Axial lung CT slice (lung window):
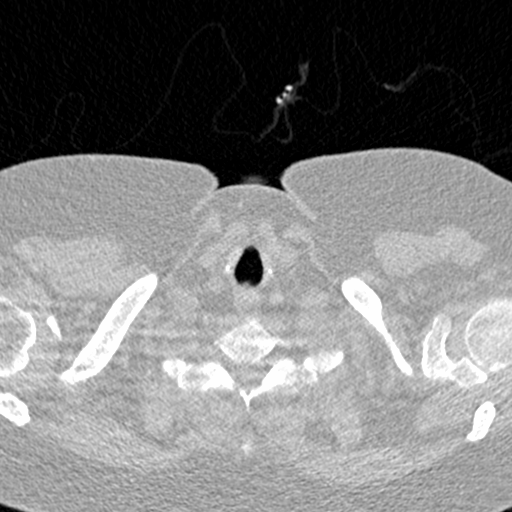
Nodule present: no